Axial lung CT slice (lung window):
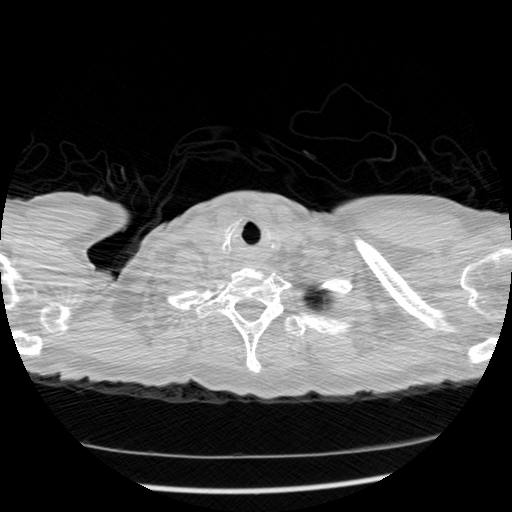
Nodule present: no